Question: We use GitHub as our code repository at work, with JIRA as our issue tracker, integrated with Crucible and FishEye for code reports and reviews. We label each of our commits with a feature branch number.
This setup has a very useful feature: by creating a Crucible review from the Reviews tab of the JIRA ticket we get a nice tree view of all files showing all the changes for a particular branch, even after that branch has been merged to master.
Here's an example:

We're now planning to move our issue tracking to GitHub Issues. I've looked quite carefully, but I can't see any counterpart to this in GitHub. GitHub compare gives me a good view of all file changes for a particular branch before I've merged it, but what about after? It looks like the only way to check the changes in a merged branch is to compare it against the commit in master immediately before the branch was merged.
Does GitHub have any way to view all commits for a merged branch, or all commits with a certain feature branch number in the description?
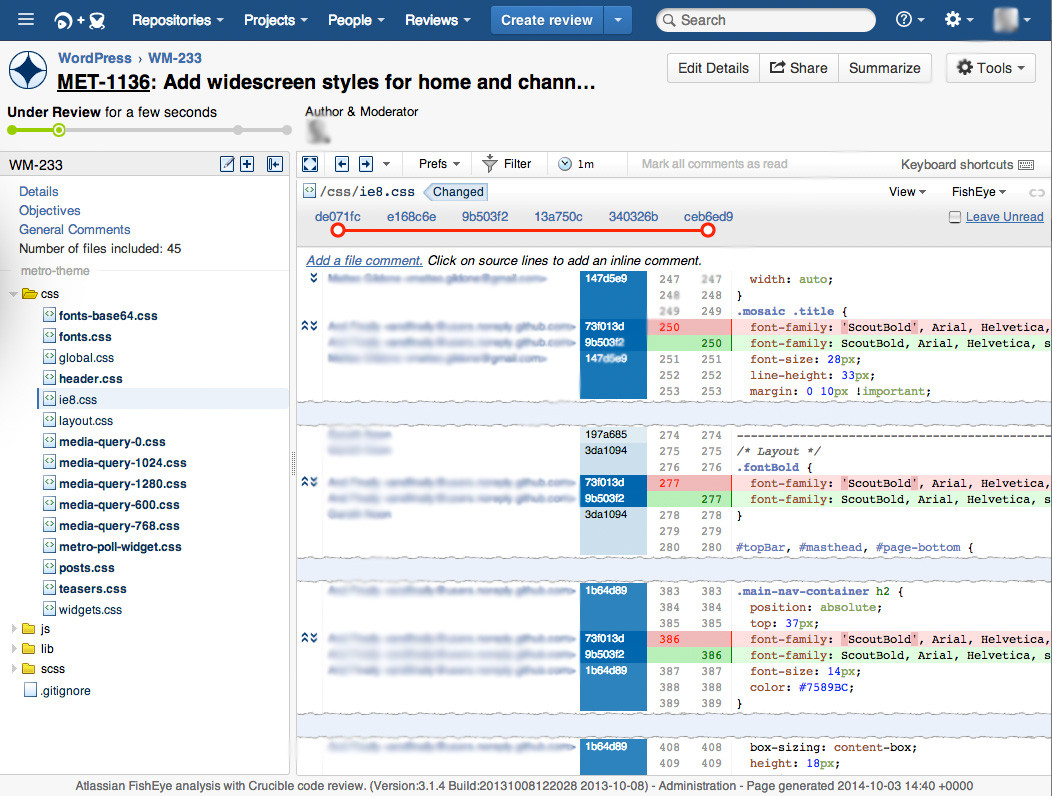
Answer: The solution is the one cfstras pointed out in his comments: you create a pull request before you merge the branch. This creates a diff that remains available even after you merge. If you look at the "files changed" tab in the pull request you should see a combined view of all changes. Thanks a lot @cfstras!